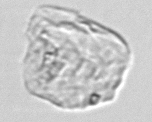
Label: detritus_transparent